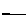
Label: line